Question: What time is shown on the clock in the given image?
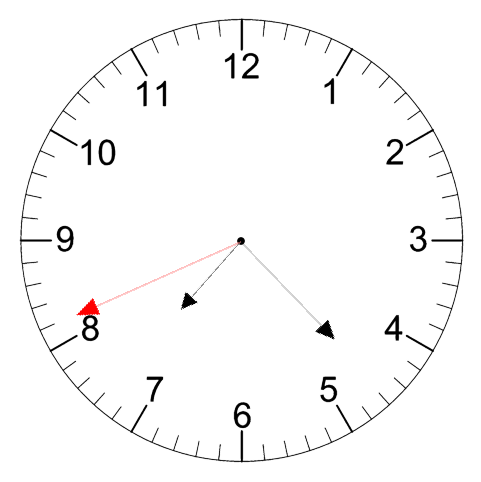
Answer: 07:22:41